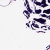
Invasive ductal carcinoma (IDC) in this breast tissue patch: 0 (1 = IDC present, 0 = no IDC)